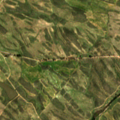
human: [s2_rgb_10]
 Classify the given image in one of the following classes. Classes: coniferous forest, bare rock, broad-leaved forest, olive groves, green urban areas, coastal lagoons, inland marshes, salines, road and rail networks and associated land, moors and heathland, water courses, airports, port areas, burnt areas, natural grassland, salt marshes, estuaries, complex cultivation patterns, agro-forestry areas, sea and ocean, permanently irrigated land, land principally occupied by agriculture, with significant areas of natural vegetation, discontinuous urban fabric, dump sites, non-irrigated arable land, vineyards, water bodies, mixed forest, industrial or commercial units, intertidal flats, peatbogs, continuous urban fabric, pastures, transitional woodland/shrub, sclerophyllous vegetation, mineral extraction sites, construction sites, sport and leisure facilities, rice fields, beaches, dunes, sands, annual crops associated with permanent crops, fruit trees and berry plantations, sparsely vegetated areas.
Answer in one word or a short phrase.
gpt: non-irrigated arable land, land principally occupied by agriculture, with significant areas of natural vegetation, agro-forestry areas, sclerophyllous vegetation